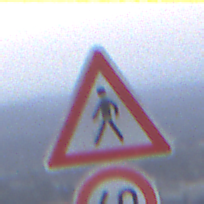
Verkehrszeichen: FussgaengerRechts
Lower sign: Geschwindigkeit60
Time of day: SunriseSunset
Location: Outdoor (Suburban)
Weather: Clear
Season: NotSpecified
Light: Natural